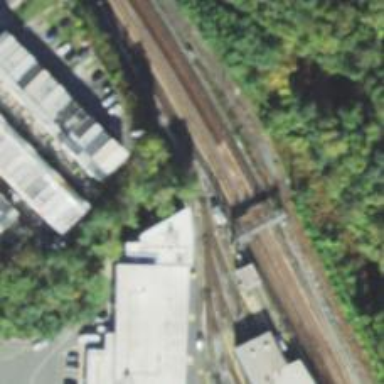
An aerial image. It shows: Electrified rail passing through service yard.